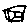
Label: hexagon